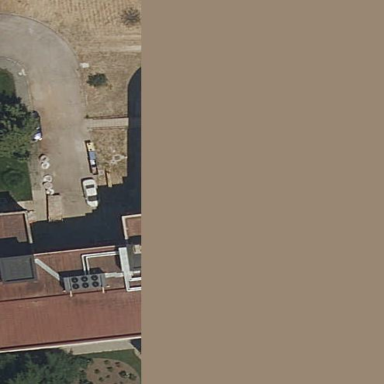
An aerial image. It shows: Part of building.